Question: I am automating the process of creating pivot tables in excel. The problem I have is that the pivot tables I create using my macro is way larger than the ones I create manually. Both of the pivot tables look identical but there is a great difference in file size.

As seen in the image above, the one created by my macro is about 6 times larger! I suspect that it is the way I cache for the data when creating my pivot tables. So, here is the general code I use to create my pivot tables.
'''
Sub pivottable1()
Dim PSheet As Worksheet, DSheet As Worksheet
Dim PCache As PivotCache
Dim PTable As PivotTable
Dim PField As PivotField
Dim PRange As Range
Dim LastRow As Long
Dim LastCol As Long
Dim PvtTable As PivotTable
Dim SheetName As String
Dim PTName As String
SheetName = "MySheetName1"
PTName = "PivotTable1"
On Error Resume Next
Application.DisplayAlerts = False
Worksheets(SheetName).Delete
Sheets.Add After:=ActiveSheet
ActiveSheet.Name = SheetName
Application.DisplayAlerts = True
Set PSheet = Worksheets(SheetName)
Set DSheet = Worksheets(1)
LastRow = DSheet.Cells(Rows.Count, 1).End(xlUp).Row
LastCol = DSheet.Cells(1, Columns.Count).End(xlToLeft).Column
Set PRange = DSheet.Cells(1, 1).Resize(LastRow, LastCol)
Set PCache = ActiveWorkbook.PivotCaches.Create _
(SourceType:=xlDatabase, SourceData:=PRange). _
CreatePivotTable(TableDestination:=PSheet.Cells(4, 1), _
TABLENAME:=PTName)
Set PTable = PCache.CreatePivotTable _
(TableDestination:=PSheet.Cells(1, 1), TABLENAME:=PTName)
Sheets(SheetName).Select
Set PvtTable = ActiveSheet.PivotTables(PTName)
'Rows
With PvtTable.PivotFields("TypeCol")
.Orientation = xlRowField
.Position = 1
End With
With PvtTable.PivotFields("NameCol")
.Orientation = xlRowField
.Position = 2
End With
'Columns
With PvtTable.PivotFields("CategoryCol")
.Orientation = xlColumnField
.Position = 1
End With
'Values
PvtTable.AddDataField PvtTable.PivotFields("Values1"), "Value Balance", xlSum
PvtTable.AddDataField PvtTable.PivotFields("Values2"), "Value 2 Count", xlCount
With PvtTable
.PivotFields("TypeCol").ShowDetail = False
.TableRange1.Font.Size = 10
.ColumnRange.HorizontalAlignment = xlCenter
.ColumnRange.VerticalAlignment = xlTop
.ColumnRange.WrapText = True
.ColumnRange.Columns.AutoFit
.ColumnRange.EntireRow.AutoFit
.RowAxisLayout xlTabularRow
.ShowTableStyleRowStripes = True
.PivotFields("TypeCol").AutoSort xlDescending, "Value Balance" 'Sort descdending order
.PivotFields("NameCol").AutoSort xlDescending, "Value Balance"
End With
'Change Data field (Values) number format to have thousand seperator and 0 decimal places.
For Each PField In PvtTable.DataFields
PField.NumberFormat = "#,##0"
Next PField
End Sub
'''
This is how I create 6 different pivot tables which all uses the same source of data which is located in the same workbook and is in the first worksheet of that workbook. So, for example my second pivot table macro code would look something like this.
'''
Sub pivottable2()
Dim PSheet As Worksheet, DSheet As Worksheet
Dim PCache As PivotCache
Dim PTable As PivotTable
Dim PField As PivotField
Dim PRange As Range
Dim LastRow As Long
Dim LastCol As Long
Dim PvtTable As PivotTable
Dim SheetName As String
Dim PTName As String
SheetName = "MySheetName2"
PTName = "PivotTable2"
On Error Resume Next
Application.DisplayAlerts = False
Worksheets(SheetName).Delete
Sheets.Add After:=ActiveSheet
ActiveSheet.Name = SheetName
Application.DisplayAlerts = True
Set PSheet = Worksheets(SheetName)
Set DSheet = Worksheets(1)
LastRow = DSheet.Cells(Rows.Count, 1).End(xlUp).Row
LastCol = DSheet.Cells(1, Columns.Count).End(xlToLeft).Column
Set PRange = DSheet.Cells(1, 1).Resize(LastRow, LastCol)
Set PCache = ActiveWorkbook.PivotCaches.Create _
(SourceType:=xlDatabase, SourceData:=PRange). _
CreatePivotTable(TableDestination:=PSheet.Cells(4, 1), _
TABLENAME:=PTName)
Set PTable = PCache.CreatePivotTable _
(TableDestination:=PSheet.Cells(1, 1), TABLENAME:=PTName)
Sheets(SheetName).Select
Set PvtTable = ActiveSheet.PivotTables(PTName)
'Rows
With PvtTable.PivotFields("ManagerCol")
.Orientation = xlRowField
.Position = 1
End With
With PvtTable.PivotFields("IDCol")
.Orientation = xlRowField
.Position = 2
End With
'Columns
With PvtTable.PivotFields("CategoryCol")
.Orientation = xlColumnField
.Position = 1
End With
'Values
PvtTable.AddDataField PvtTable.PivotFields("Values1"), "Value Balance", xlSum
End Sub
'''
All that I change would be the macro name, the worksheet name, the pivot table name and the input rows/columns/data values for the pivot table.
What I hope to accomplish is to reduce the file size of my macro created pivot tables, to something similar of the ones I create manually.
If there is anything extra that you guys would like to know, please comment. I will make an edit with the question and add the details respectively.
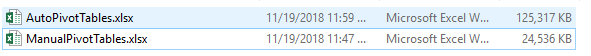
Answer: You can use the same pivotcache for multiple pivottables (assuming they're based on the same source data).
Untested:
'''
'creates and returns a shared pivotcache object
Function GetPivotCache() As PivotCache
Static pc As PivotCache 'static variables retain their value between calls
Dim pRange As Range
If pc Is Nothing Then 'create if not yet created
Set prRange = Worksheets(1).Range("A1").CurrentRegion
Set pc = ActiveWorkbook.PivotCaches.Create _
(SourceType:=xlDatabase, SourceData:=pRange)
End If
Set GetPivotCache = pc
End Function
Sub pivottable1()
'...
'...
Set PSheet = Worksheets(SheetName)
Set PCache = GetPivotCache() '<<< will be created if needed
Set PTable = PCache.CreatePivotTable _
(TableDestination:=PSheet.Cells(1, 1), TableName:=PTName)
'...
'...
End Sub
'''